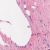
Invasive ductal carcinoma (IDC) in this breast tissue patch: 0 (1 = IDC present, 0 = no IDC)